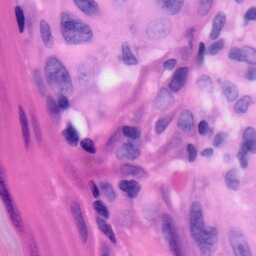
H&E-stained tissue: Skin